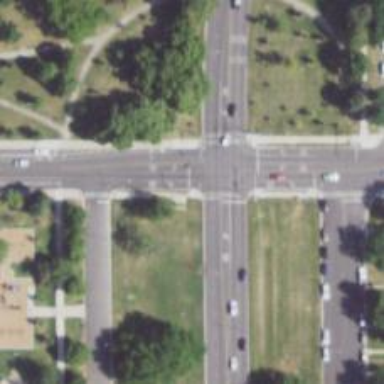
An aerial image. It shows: Footway that serves as traffic island.